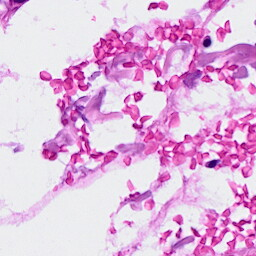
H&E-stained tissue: Breast